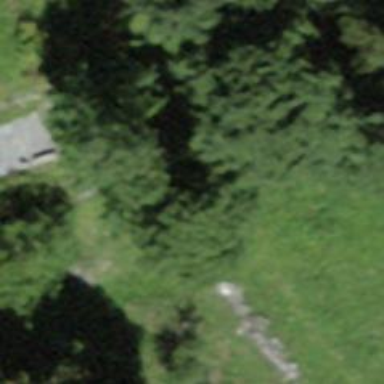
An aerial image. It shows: Dry stone wall barrier.